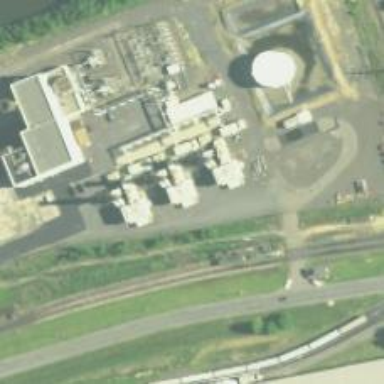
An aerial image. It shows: Gas-powered generator. It is gas turbine type generator.